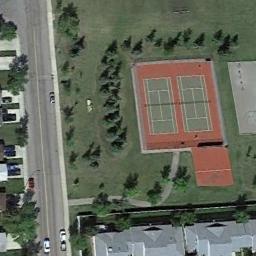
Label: tennis_court